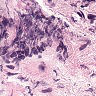
Metastatic tissue present: no